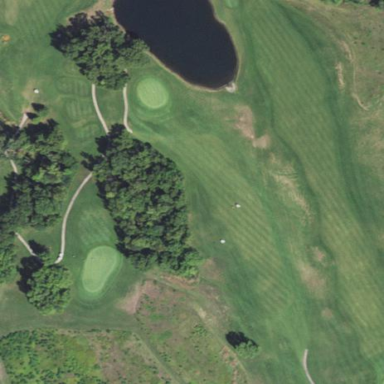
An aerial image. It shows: Golf rough area.